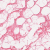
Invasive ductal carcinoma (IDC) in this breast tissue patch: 0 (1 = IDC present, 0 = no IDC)